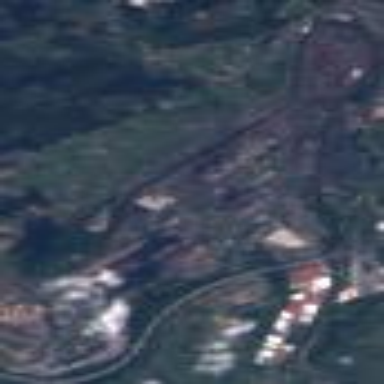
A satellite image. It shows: Industrial area dedicated to steelmaking.